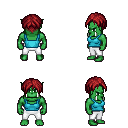
a pixel art fantasy rpg character, male body template, orc, green skin, teal pirate shirt, white pants, brunette parted hairstyle, four views (front, back, left, right), 2x2 character sprite sheet, small pixel art, hard edges, no anti-aliasing